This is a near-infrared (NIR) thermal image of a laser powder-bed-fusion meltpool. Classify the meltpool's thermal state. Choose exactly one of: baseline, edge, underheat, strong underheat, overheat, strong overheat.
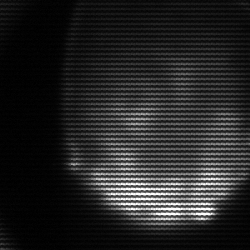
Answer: edge